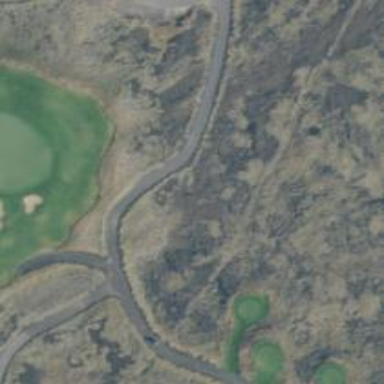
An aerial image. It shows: Footway that resembles golf path.